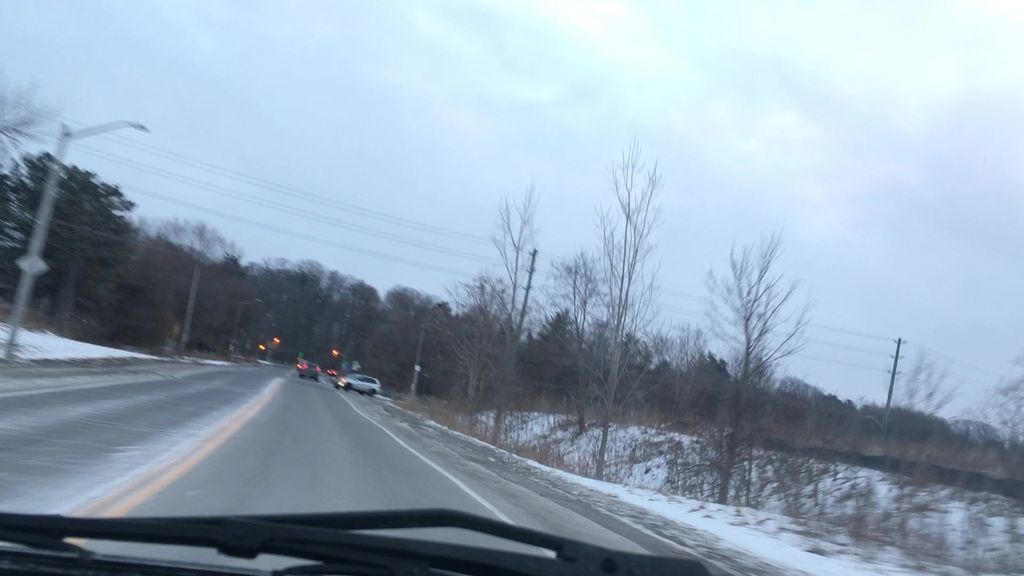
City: hamilton